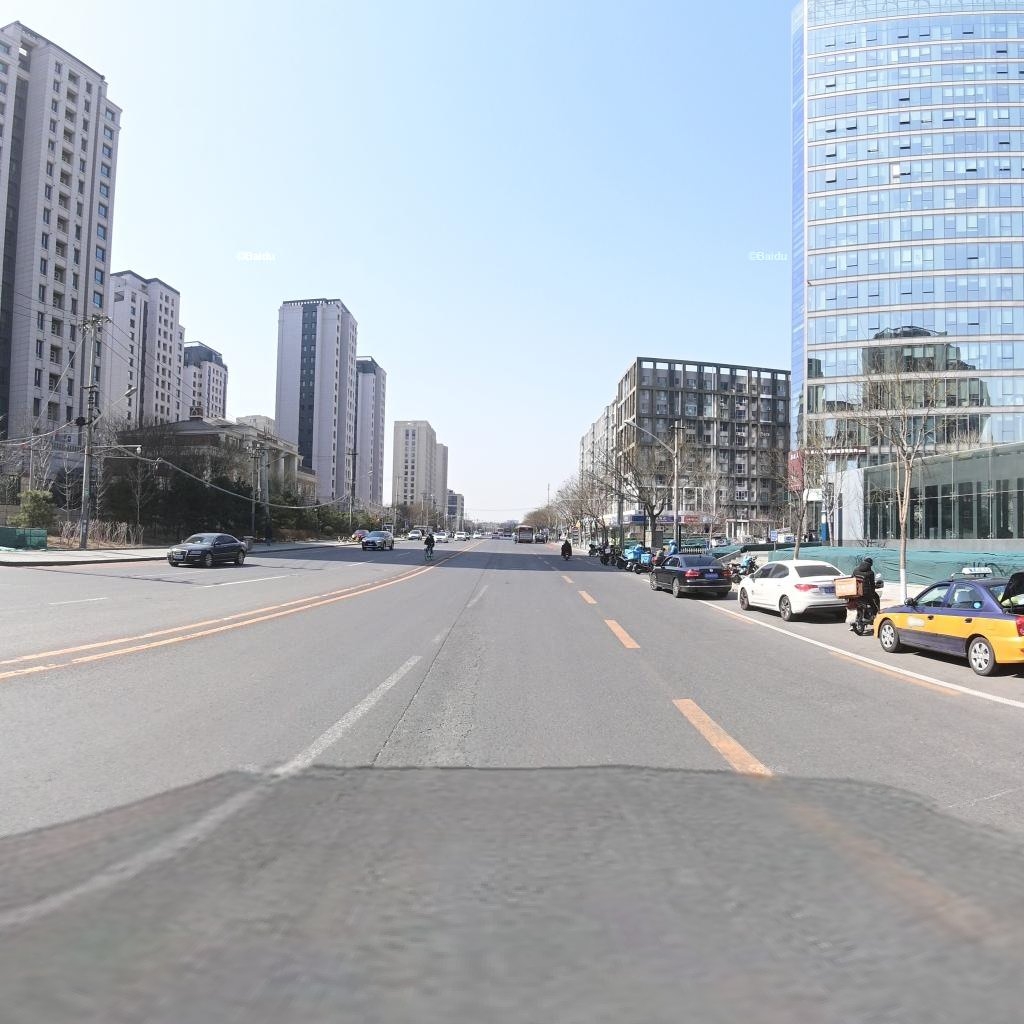
Region: Chaoyang
Road damage annotations: longitudinal crack, longitudinal crack